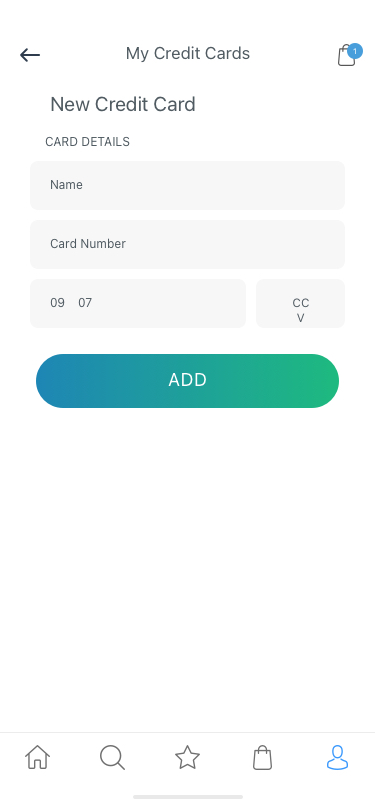
Text in this UI design:
ADD
09	07
Card Number
Name
CCV
CARD DETAILS
New Credit Card
1
My Credit Cards